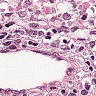
Metastatic tissue present: no